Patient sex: M
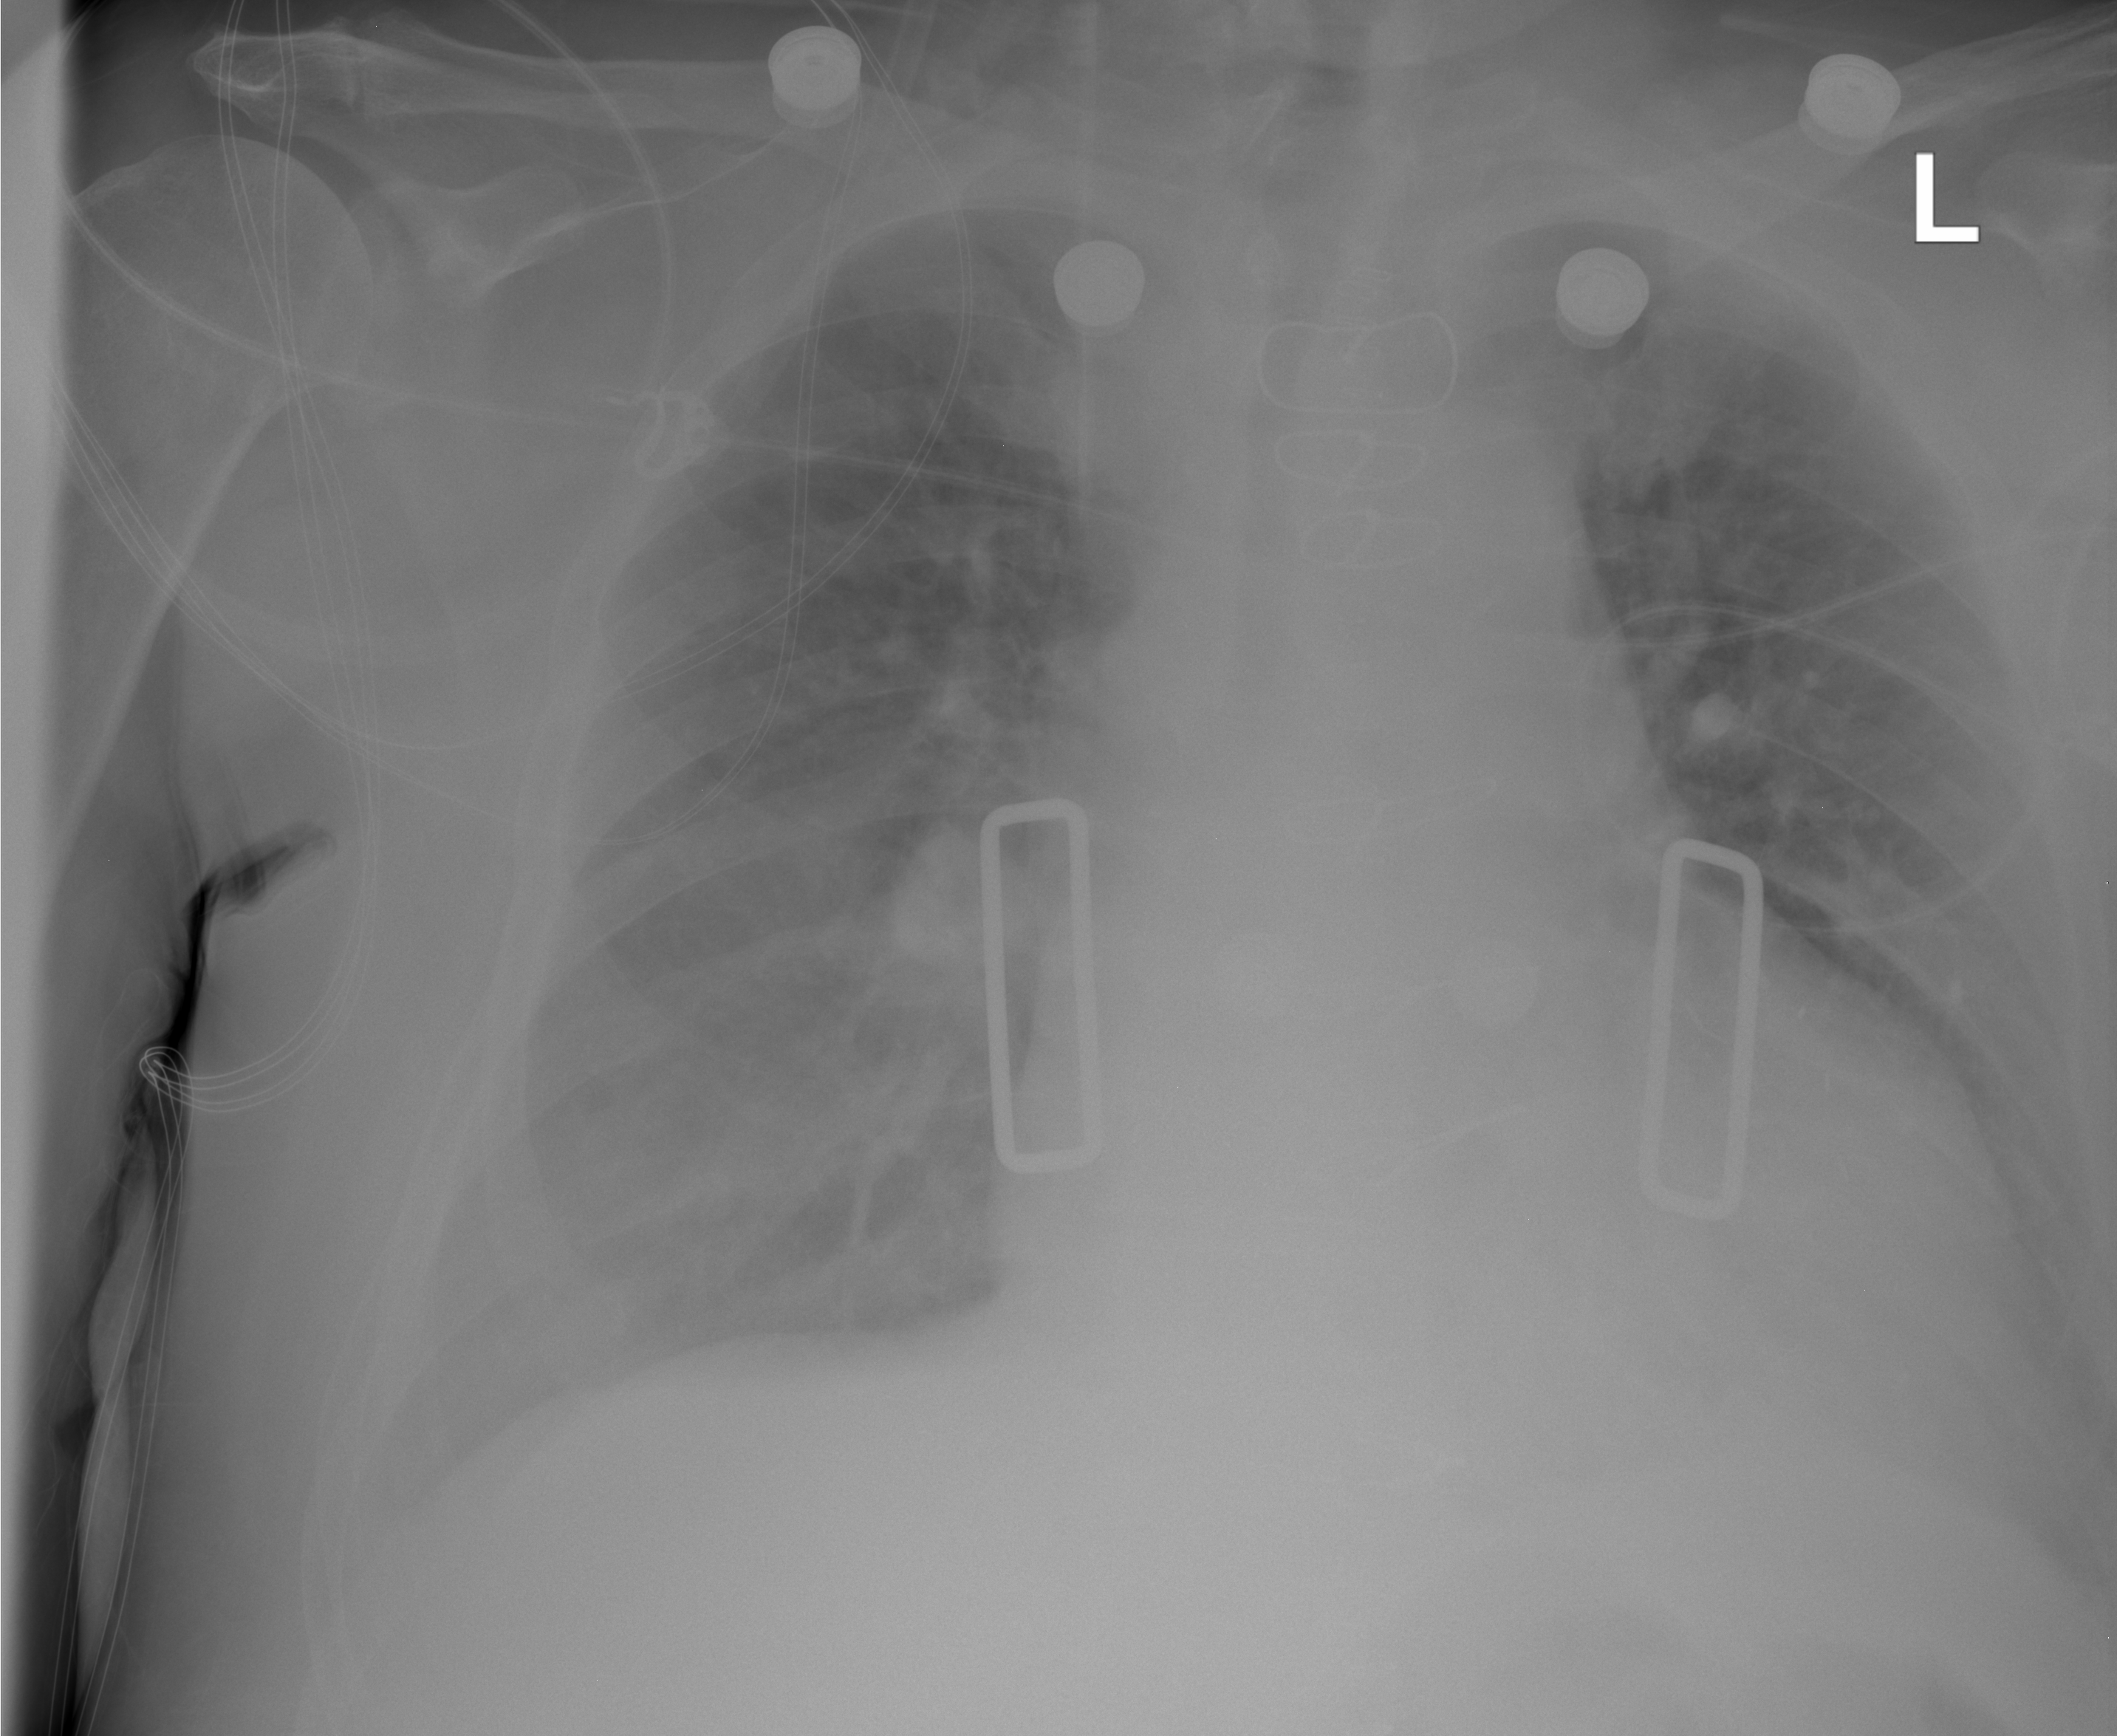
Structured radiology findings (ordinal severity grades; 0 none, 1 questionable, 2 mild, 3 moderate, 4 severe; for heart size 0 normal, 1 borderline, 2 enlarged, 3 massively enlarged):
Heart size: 2
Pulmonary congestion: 0
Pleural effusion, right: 2
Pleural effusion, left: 2
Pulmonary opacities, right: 2
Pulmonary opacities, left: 0
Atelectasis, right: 2
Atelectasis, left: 2